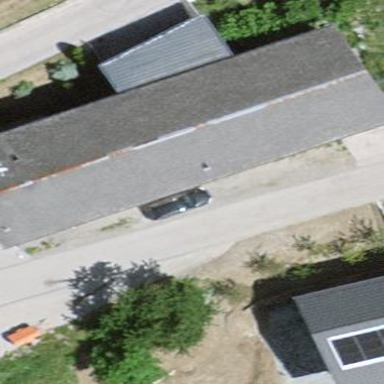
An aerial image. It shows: Simple house.